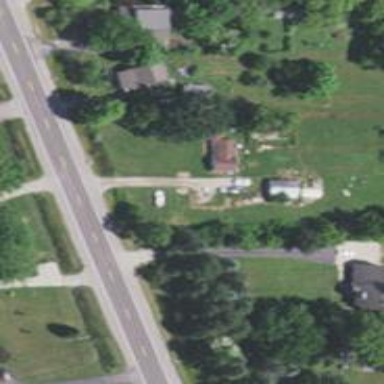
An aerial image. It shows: Driveway.